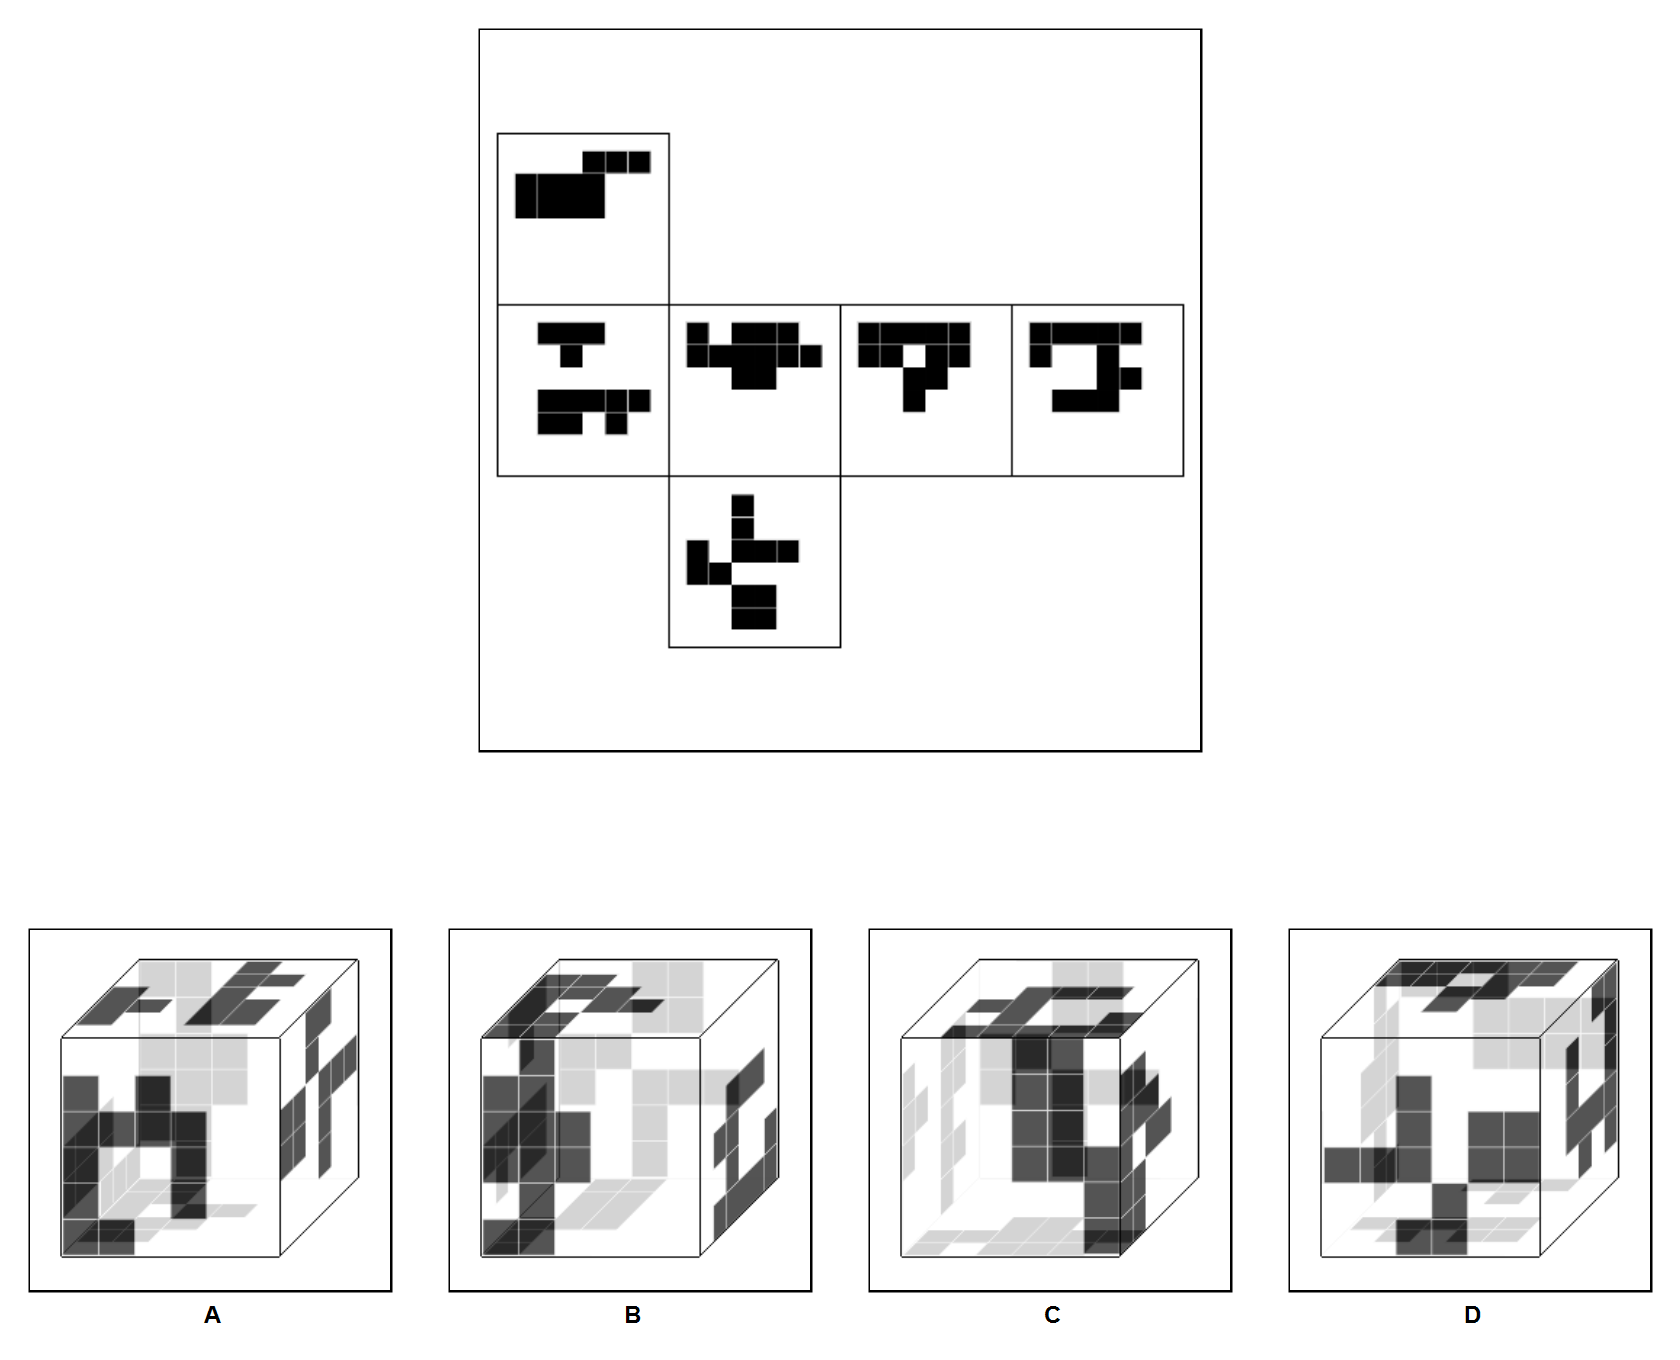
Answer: B